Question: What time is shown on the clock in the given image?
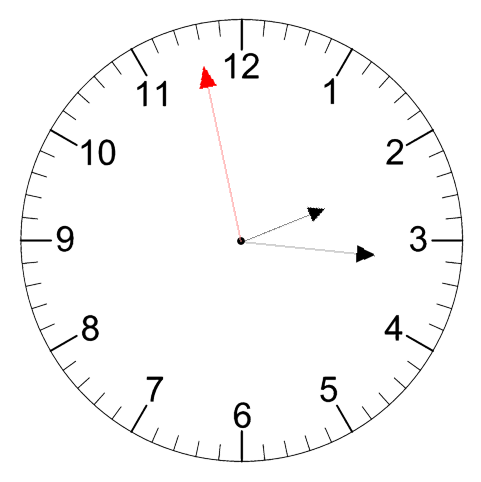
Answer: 02:15:58